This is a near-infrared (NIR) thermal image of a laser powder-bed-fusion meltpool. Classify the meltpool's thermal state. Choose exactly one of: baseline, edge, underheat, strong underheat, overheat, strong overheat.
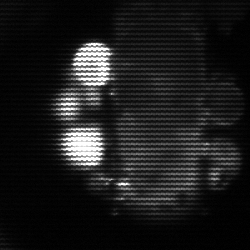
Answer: strong underheat